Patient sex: M
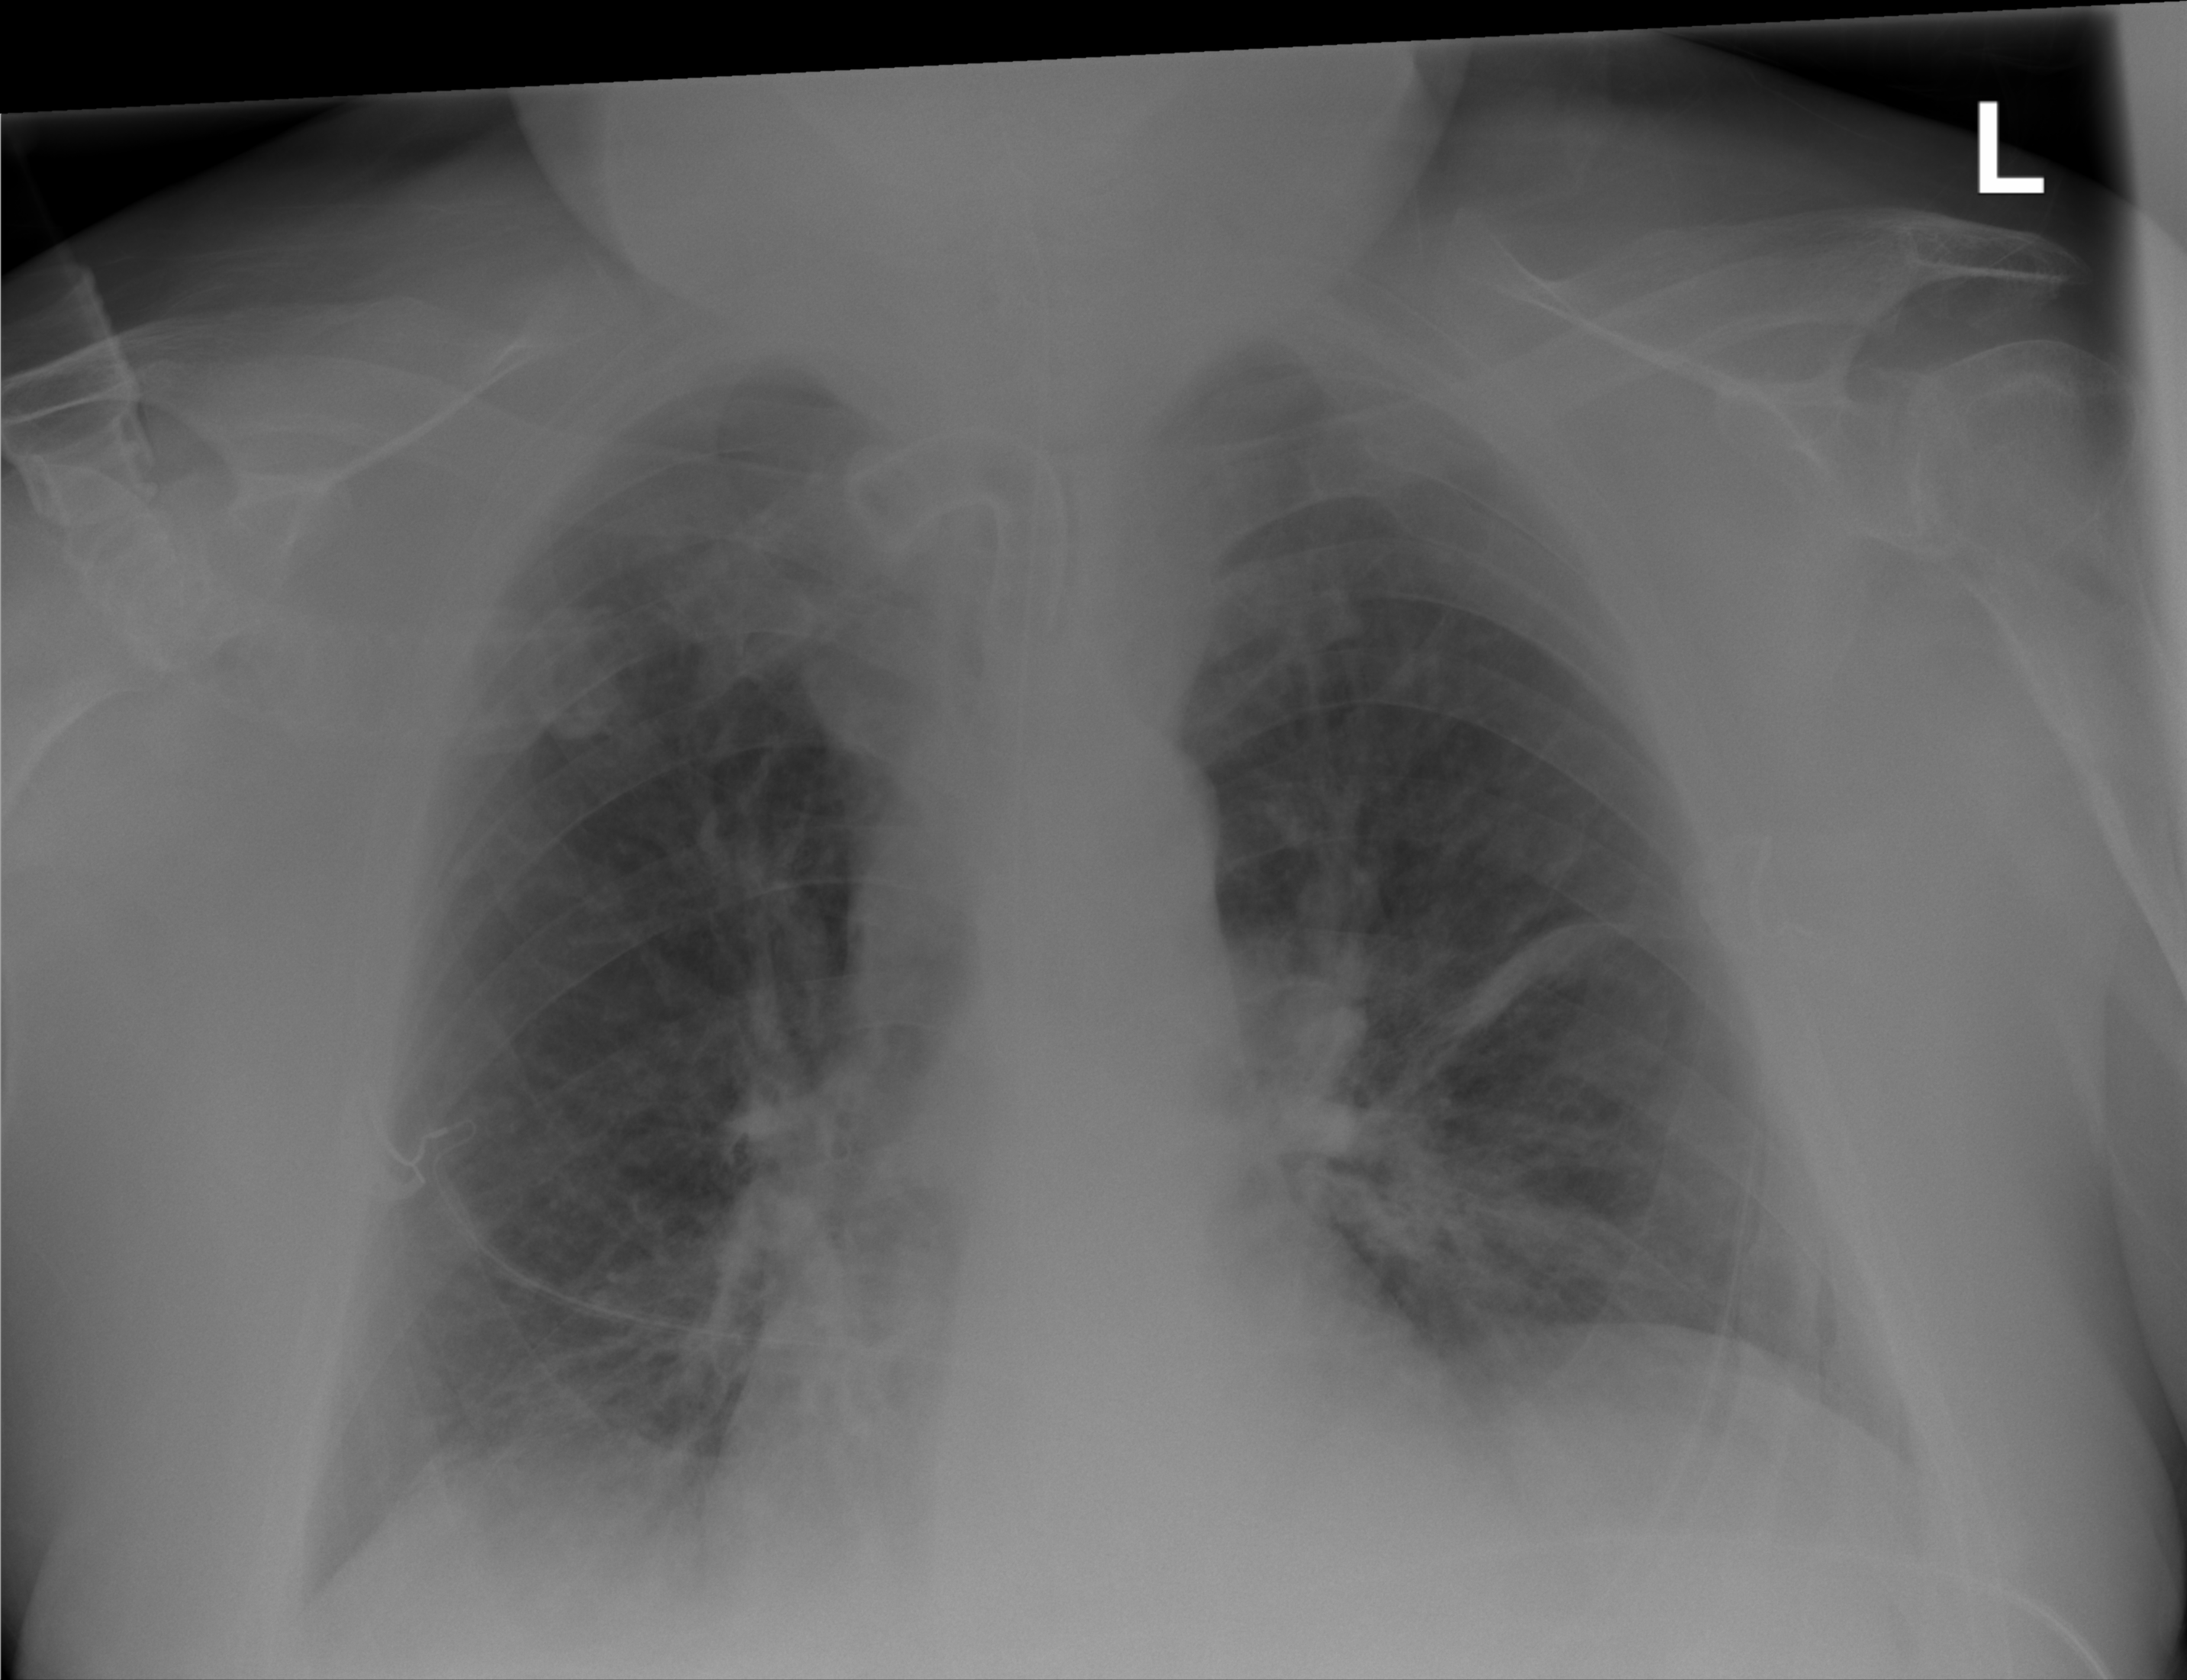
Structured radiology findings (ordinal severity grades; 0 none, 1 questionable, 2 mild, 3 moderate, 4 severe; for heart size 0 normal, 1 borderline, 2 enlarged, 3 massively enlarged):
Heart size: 0
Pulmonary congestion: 2
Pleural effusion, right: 0
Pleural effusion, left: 0
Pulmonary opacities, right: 1
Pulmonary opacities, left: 1
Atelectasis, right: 0
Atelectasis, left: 0